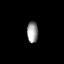
Tissue: prostate
Cell type: Endothelial cells
Senescence score: 0.7129
Nuclear area (px): 227
Mean DAPI intensity: 154.604